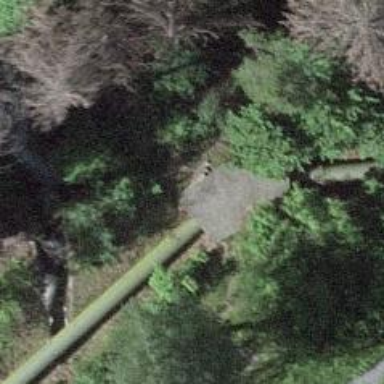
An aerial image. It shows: Man-made water pipeline.